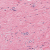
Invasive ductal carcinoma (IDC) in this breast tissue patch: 0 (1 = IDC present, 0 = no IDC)